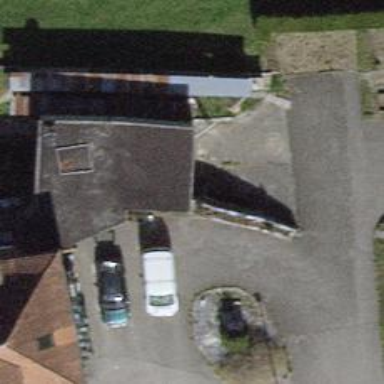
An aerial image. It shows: Hut.